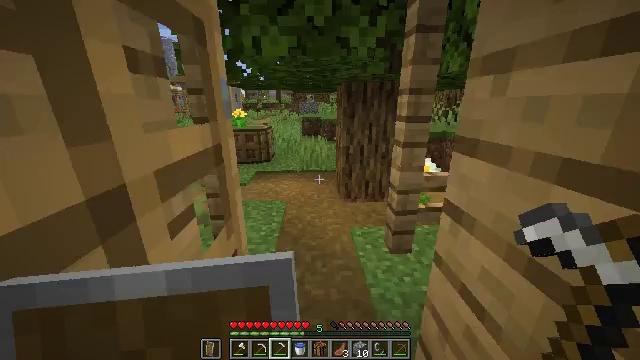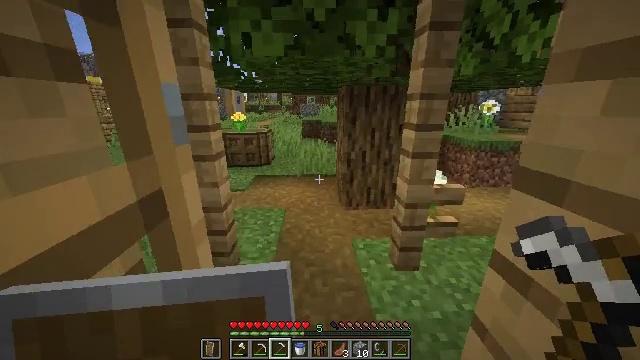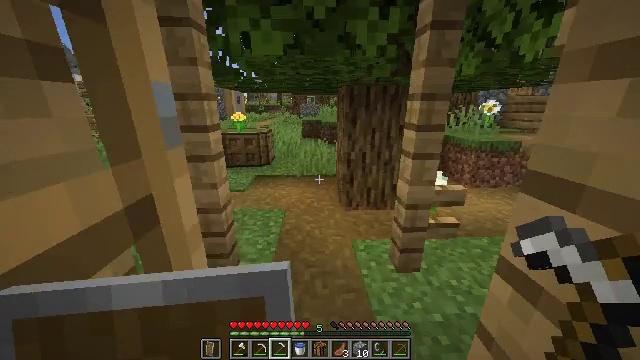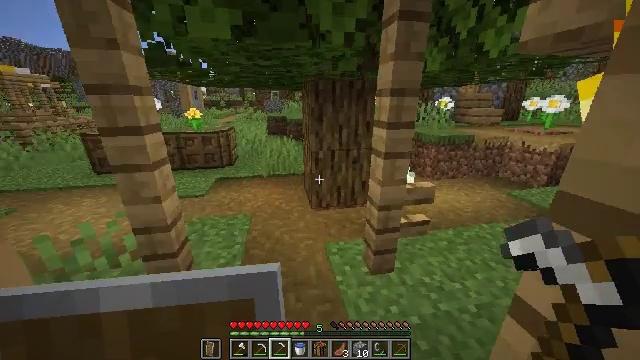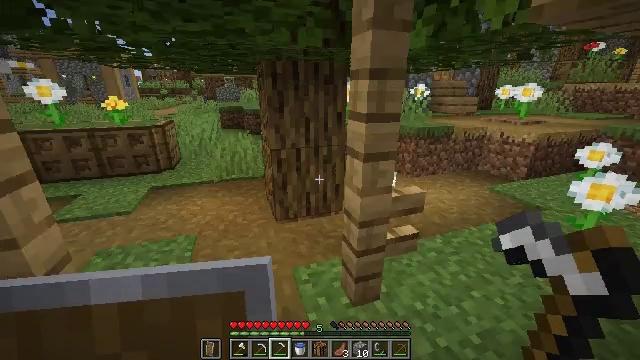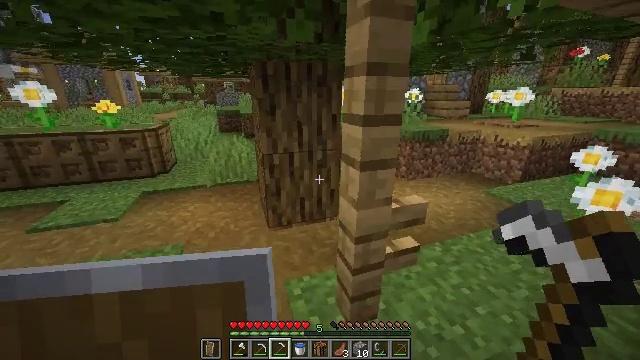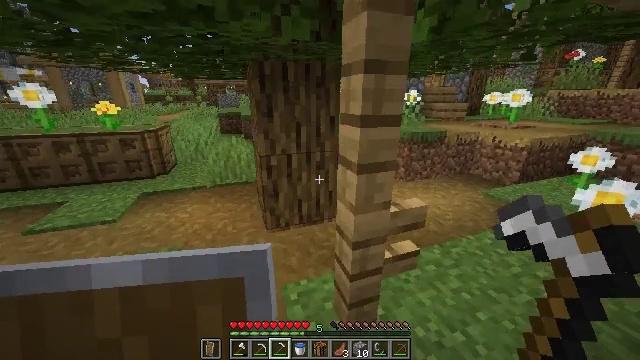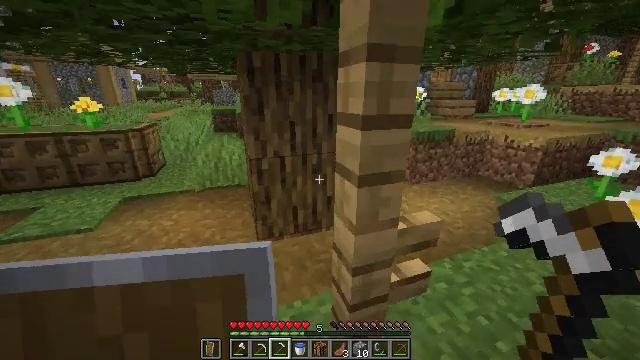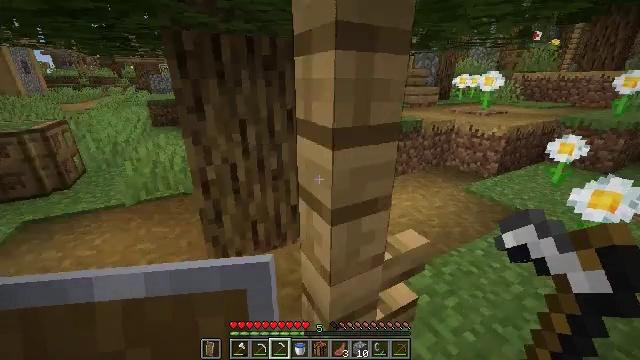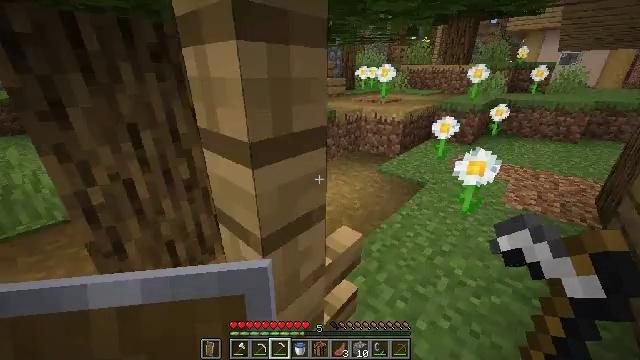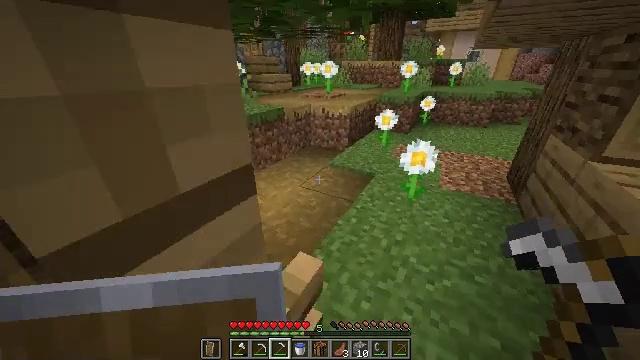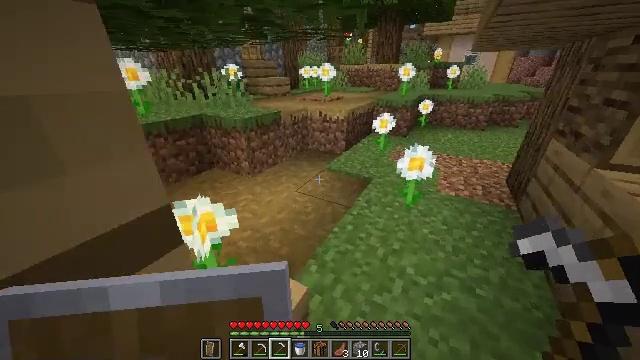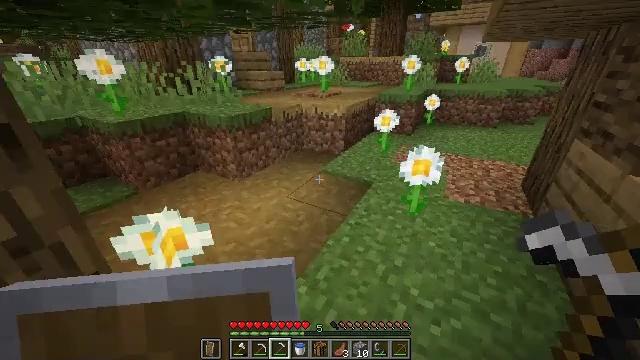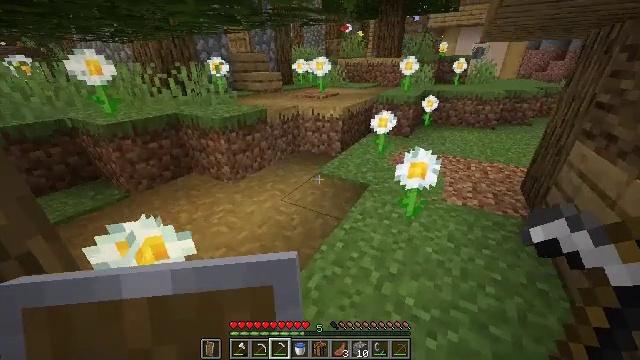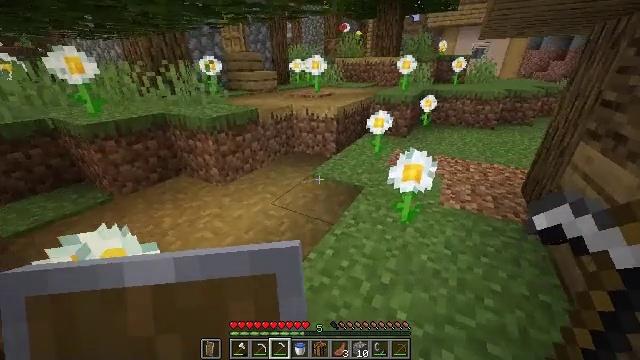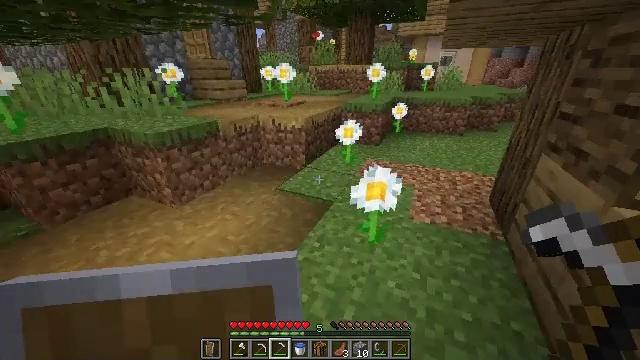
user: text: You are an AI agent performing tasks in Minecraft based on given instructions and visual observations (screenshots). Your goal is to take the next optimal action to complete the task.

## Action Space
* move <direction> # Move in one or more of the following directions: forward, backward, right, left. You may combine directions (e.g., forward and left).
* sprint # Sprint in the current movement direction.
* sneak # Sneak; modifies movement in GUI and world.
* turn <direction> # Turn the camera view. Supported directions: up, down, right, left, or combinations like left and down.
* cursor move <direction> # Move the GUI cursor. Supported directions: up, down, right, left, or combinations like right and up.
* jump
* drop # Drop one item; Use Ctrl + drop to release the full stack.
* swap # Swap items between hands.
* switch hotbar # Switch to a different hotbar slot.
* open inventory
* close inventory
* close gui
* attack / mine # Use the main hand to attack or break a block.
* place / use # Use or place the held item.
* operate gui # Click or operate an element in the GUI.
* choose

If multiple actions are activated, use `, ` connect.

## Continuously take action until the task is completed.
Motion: motion action
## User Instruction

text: Attack the grass path to restore it to dirt.
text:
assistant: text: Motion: move forward, sprint
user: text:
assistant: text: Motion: move forward, sprint
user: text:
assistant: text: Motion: move forward, sprint, turn right and down
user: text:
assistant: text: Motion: move forward and move right, sprint, turn right
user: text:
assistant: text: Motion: move forward and move right, sprint
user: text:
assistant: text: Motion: move forward and move right, sprint
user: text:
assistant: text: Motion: move forward, sprint
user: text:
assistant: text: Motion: move forward, sprint, turn right and down
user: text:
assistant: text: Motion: move forward, sprint, turn right and down
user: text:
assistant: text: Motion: move forward, sprint, turn right and down
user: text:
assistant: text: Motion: move forward, sprint
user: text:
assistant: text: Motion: move forward, sprint
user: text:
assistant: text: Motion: move forward and move right, sprint
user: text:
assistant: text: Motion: move forward and move right, sprint
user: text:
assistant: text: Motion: move forward and move right, sprint, turn right and up
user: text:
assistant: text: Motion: move forward and move right, sprint, turn right and up
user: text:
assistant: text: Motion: move forward and move right, sprint, turn right and up
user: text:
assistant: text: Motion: move forward and move right, sprint, turn right and up
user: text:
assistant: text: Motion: move forward, sprint, turn right and up
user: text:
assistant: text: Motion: move forward, sprint
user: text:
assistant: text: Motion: move forward, sprint
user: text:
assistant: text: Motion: move forward, sprint
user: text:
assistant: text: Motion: move forward, sprint
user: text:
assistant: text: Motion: move forward, sprint, turn left
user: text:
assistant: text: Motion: move forward, sprint, turn left
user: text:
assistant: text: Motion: move forward, sprint, turn left
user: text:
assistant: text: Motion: move forward, sprint, turn left
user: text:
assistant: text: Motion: move forward, sprint
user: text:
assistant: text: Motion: move forward, sprint
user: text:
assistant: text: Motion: move forward, sprint